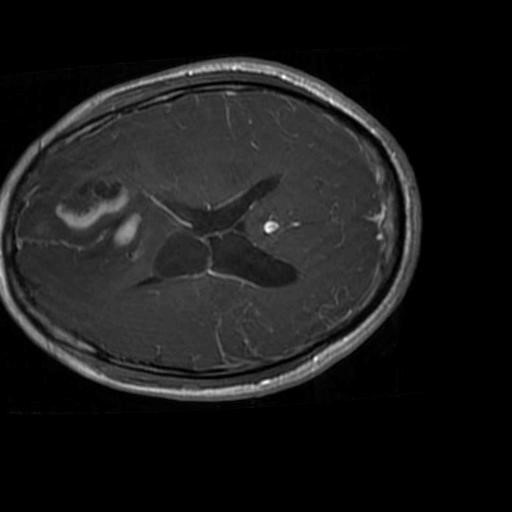
Label: brain_glioma